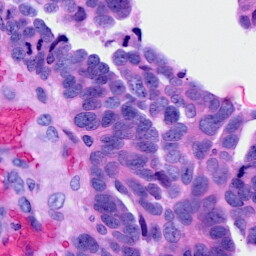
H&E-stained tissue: Ovarian